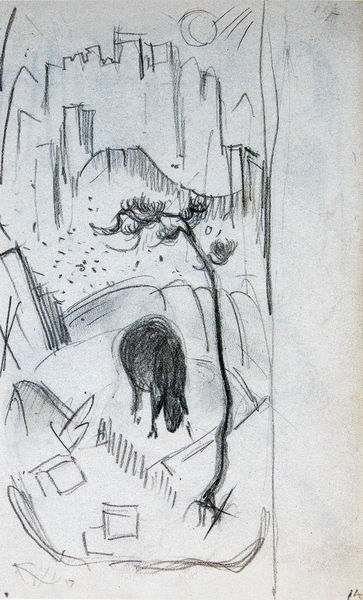
Titel: Große Landschaft mit Schaf und Felsenburg
Künstler: Franz Marc
Standort: Nürnberg.
Institution: Germanisches Nationalmuseum
Schlagwörter: baum, berg, blau, blätter, dunkel, felsen, kopf, weiß, grün, landschaft, stadt, äste, hell, hintergrund, licht, schwarz, skizze, zeichnung, haus, rasen, tier, tiere, wiese, zaun, expressionismus, hochformat, wand, rahmen, steine, baumstamm, feld, häuser, hügel, stamm, vieh, weide, wind, zweige, sonne, pflanze, esel, garten, spanien, abstrakt, berge, modern, mauer, formen, grafik, graphik, tag, grasen, kuh, rind, linien, schlucht, silhouette, gesenkt, striche, skyline, stadtrand, punkte, mond, schaf, burg, durchblick, kohle, kontur, schwarz-weiß, radierung, bleistift, kugel, tanne, entwurf, verwischt, picasso, fressen, postkarte, bulle, ochse, stier, schaaf, ziege, quadrat, hauser, hochhäuser, kur, straffur, franz marc, marc, gehege, fressend, äsend, schwungvoll, stir, einzäunung, wolkenkratzer, nne, a, stadtsilouhette, tier vor stdt, moderne darstellung, solle